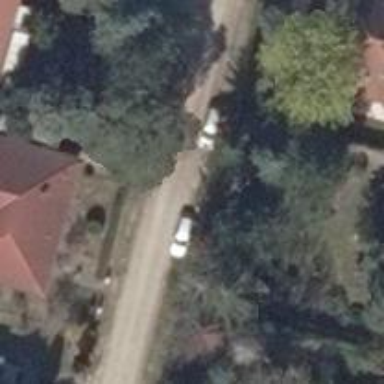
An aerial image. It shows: Driveway.